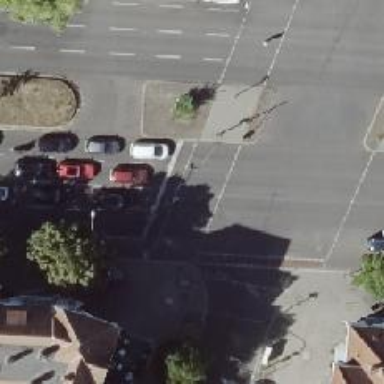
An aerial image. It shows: Road crossing with traffic signals.